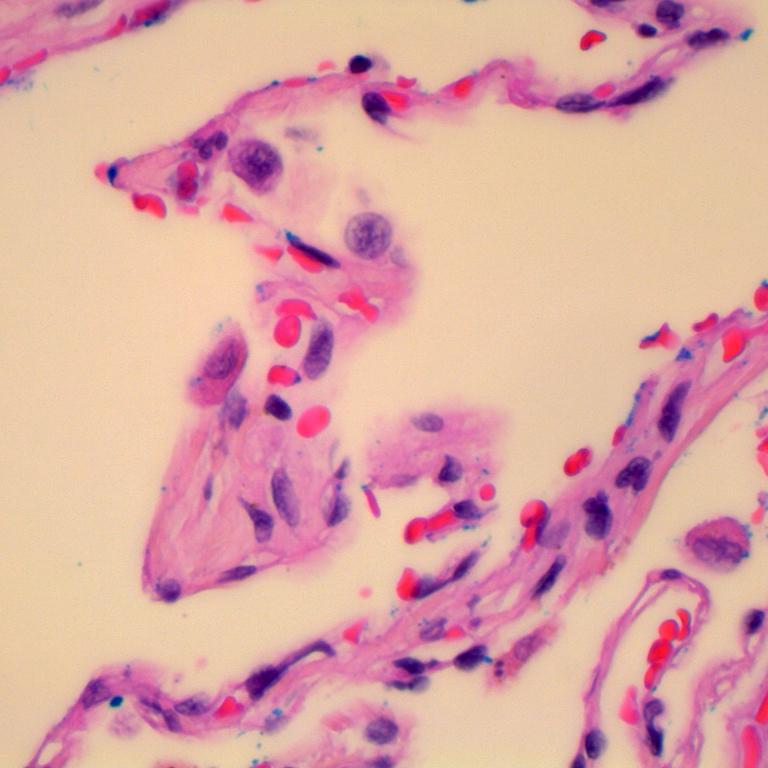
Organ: lung
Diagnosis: benign